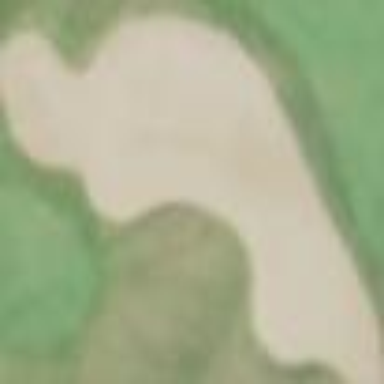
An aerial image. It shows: Sand bunker on golf course.